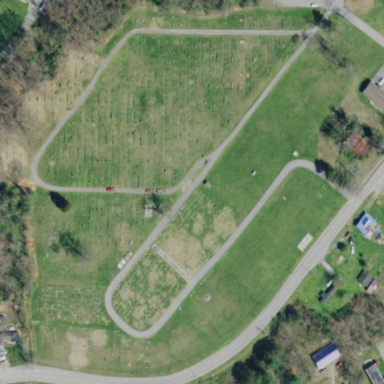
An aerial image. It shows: Cemetery.